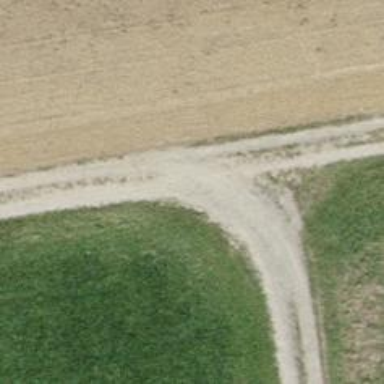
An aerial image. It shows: Gravel track with grade3 tracktype.